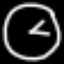
Label: clock